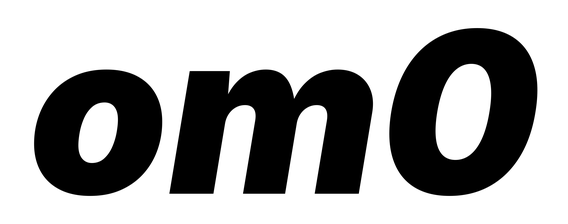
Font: Inter-Italic_Black_Italic